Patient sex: M
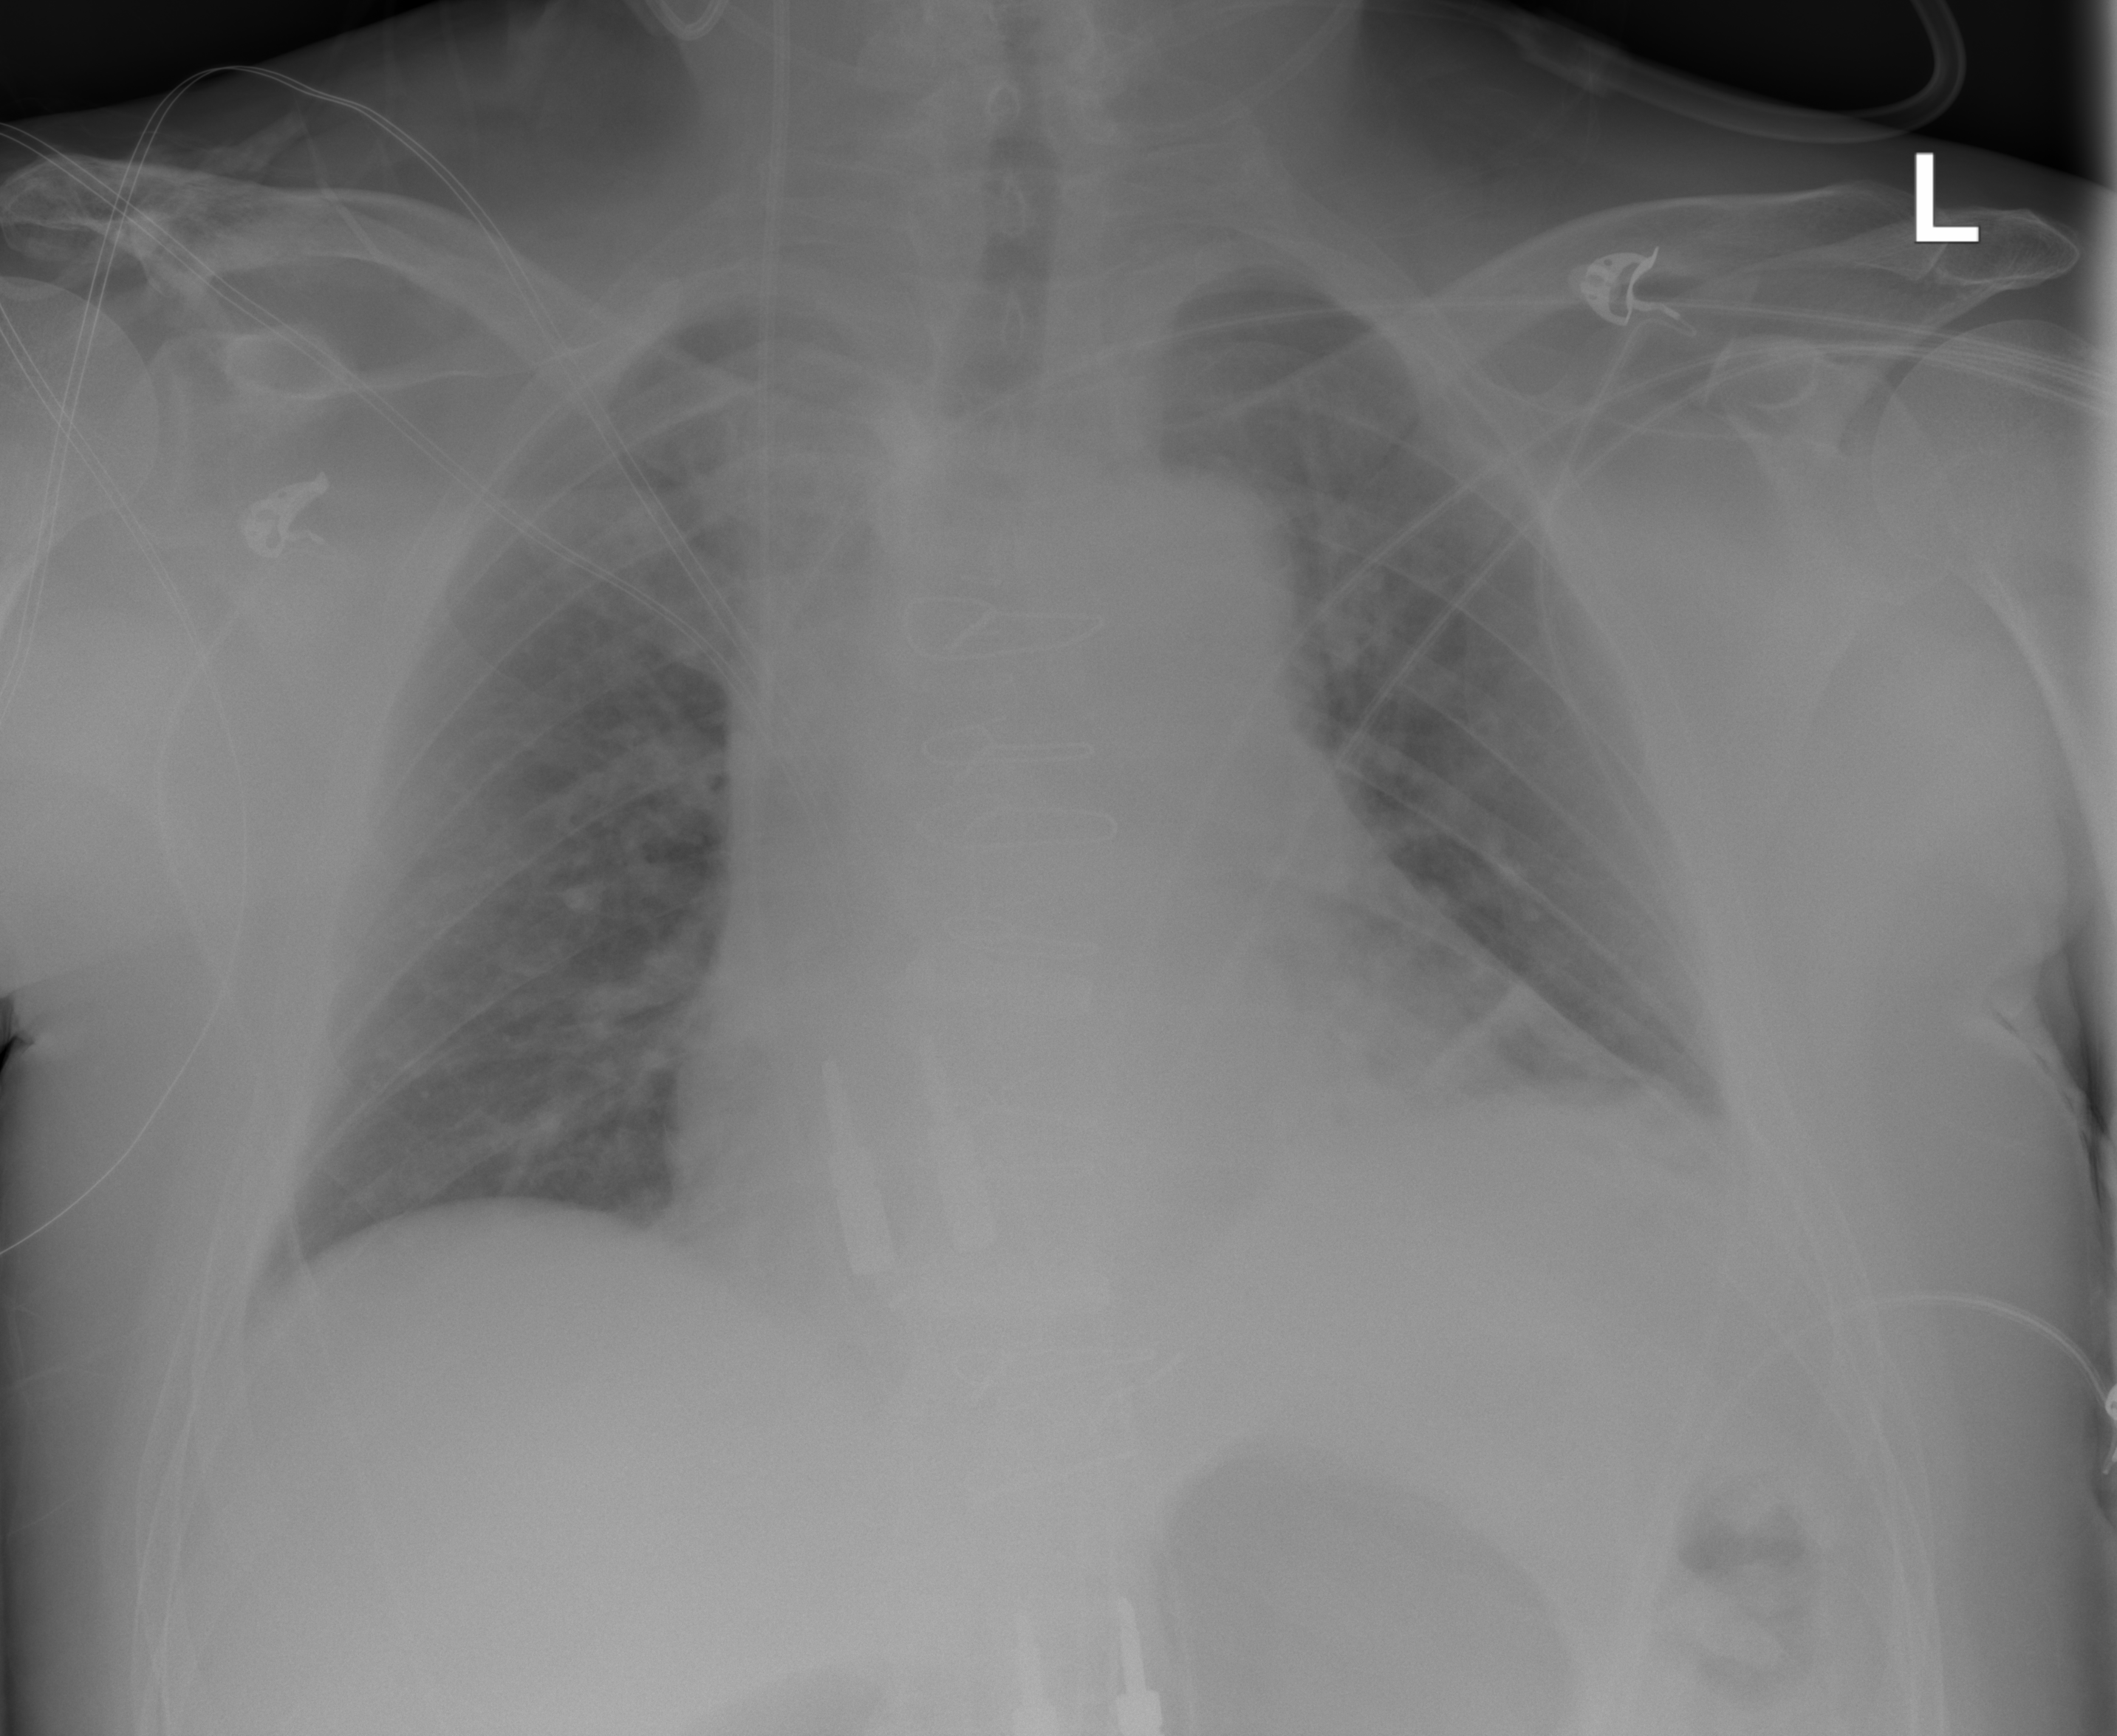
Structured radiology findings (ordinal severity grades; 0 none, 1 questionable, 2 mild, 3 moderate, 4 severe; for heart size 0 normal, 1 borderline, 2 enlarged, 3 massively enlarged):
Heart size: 2
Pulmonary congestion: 0
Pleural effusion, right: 0
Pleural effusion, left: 2
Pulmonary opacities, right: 0
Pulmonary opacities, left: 0
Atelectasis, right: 0
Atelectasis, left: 2